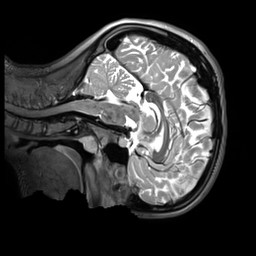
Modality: T2w
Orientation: sagittal
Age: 13
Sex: female
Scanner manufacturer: siemens
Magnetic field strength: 3 T
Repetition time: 3.2 s
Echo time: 0.408 s